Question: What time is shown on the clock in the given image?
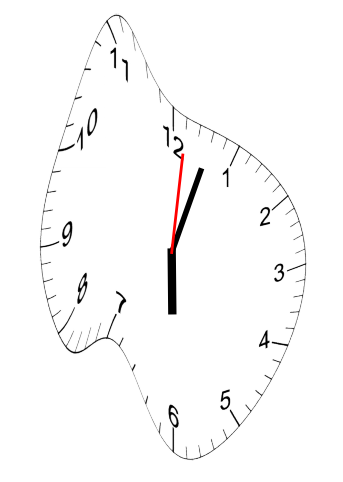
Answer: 06:03:01